Question: I'm using 'cout' and 'endl'to print some guides, the output (my intention) is like:
'''
From Spot 1
Spot 2
Spot 5
Spot 8
Spot 6
To Spot 3
'''
Here, the Spot 'No.' is random and generated from some iterations. Because of iterations, i can only print the result like:
'''
From Spot 1
Spot 2
Spot 5
Spot 8
Spot 6
Spot 3
'''
Is there any method to remove my last new line 'Spot 3'?
## EDIT:
I want to find the shortest path (using Floyd-Warshall Algorithm) between two vertices. Here's my code, and it describes the following gragh:

'''
#include <iostream>
using namespace std;
const int INF = 100000;
int n = 10, path[11][11], dist[11][11], map[11][11];
void init() {
int i, j;
for ( i = 1; i <= n; i++ )
for ( j = 1; j <= n; j++ )
map[i][j] = ( i == j ) ? 0:INF;
map[1][2] = 2, map[1][4] = 20, map[2][5] = 1;
map[3][2] = 3, map[4][3] = 8, map[4][6] = 6;
map[4][7] = 4, map[5][3] = 7, map[5][8] = 3;
map[6][3] = 1, map[7][8] = 1, map[8][6] = 2;
map[8][10] = 2, map[9][7] = 2, map[10][9] = 1;
}
void floyd() {
int i, j, k;
for ( i = 1; i <= n; i++ )
for ( j = 1; j <= n; j++ )
dist[i][j] = map[i][j], path[i][j] = 0;
for ( k = 1; k <= n; k++ )
for ( i = 1; i <= n; i++ )
for ( j = 1; j <= n; j++ )
if ( dist[i][k] + dist[k][j] < dist[i][j] )
dist[i][j] = dist[i][k] + dist[k][j], path[i][j] = k;
}
void output( int i, int j ) {
if ( i == j ) return;
if ( path[i][j] == 0 ) cout << "Spot" << j << endl;
else {
output( i, path[i][j] ); // iterations
output( path[i][j], j );
}
}
int main() {
int u, v;
init();
floyd();
u = 1, v = 3;
if ( dist[u][v] == INF ) cout << "No path" << endl;
else {
cout << "From Spot" << u << endl;
output( u, v );
cout << endl;
}
return 0;
}
'''
The problem now is to find the conditon of the last iteration so that i can 'cout' a different expression. But i think it is more easier to solve the problem by simply removing the last expression and rewriting, so i didnt attach my code.
## EDIT 2:
I've achieved my purpose with the help of Fabian Tamp though it seems a little stupid of me writing the code above. Here goes the modified code:
'''
#include <iostream>
#include <queue>
using namespace std;
const int INF = 100000;
int n = 10, path[11][11], dist[11][11], map[11][11];
void init() {
int i, j;
for ( i = 1; i <= n; i++ )
for ( j = 1; j <= n; j++ )
map[i][j] = ( i == j ) ? 0:INF;
map[1][2] = 2, map[1][4] = 20, map[2][5] = 1;
map[3][3] = 3, map[4][3] = 8, map[4][6] = 6;
map[4][7] = 4, map[5][3] = 7, map[5][8] = 3;
map[6][3] = 1, map[7][8] = 1, map[8][6] = 2;
map[8][10] = 2, map[9][7] = 2, map[10][9] = 1;
}
void floyd() {
int i, j, k;
for ( i = 1; i <= n; i++ )
for ( j = 1; j <= n; j++ )
dist[i][j] = map[i][j], path[i][j] = 0;
for ( k = 1; k <= n; k++ )
for ( i = 1; i <= n; i++ )
for ( j = 1; j <= n; j++ )
if ( dist[i][k] + dist[k][j] < dist[i][j] )
dist[i][j] = dist[i][k] + dist[k][j], path[i][j] = k;
}
void output( int i, int j, queue<int> &output_queue ) {
if ( i == j ) return;
if ( path[i][j] == 0 ) output_queue.push(j);
else {
output( i, path[i][j], output_queue); // iterations
output( path[i][j], j, output_queue);
}
}
void print_path(queue<int> output_queue) {
if (output_queue.empty()) return;
int item = output_queue.front();
while (!output_queue.empty()) {
item = output_queue.front();
output_queue.pop();
if (output_queue.empty()) {
cout << "To ";
}
cout << "Spot " << item << endl;
}
}
int main() {
int u, v;
init();
floyd();
u = 1, v = 3;
if ( dist[u][v] == INF ) cout << "No path" << endl;
else {
cout << "From Spot " << u << endl;
queue<int> output_queue;
output(u, v, output_queue);
print_path(output_queue);
}
return 0;
}
'''
The output is the guide at the very beginning. Thank you all!
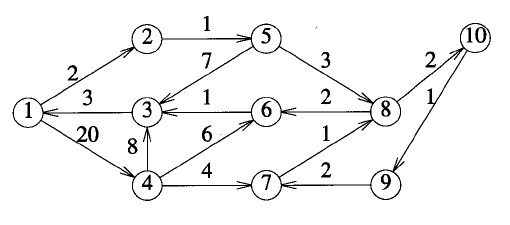
Answer: Change your output function thusly:
'''
void output( int i, int j, Queue<int> &output_queue ) {
if ( i == j ) return;
if ( path[i][j] == 0 ) output_queue.push(j);
else {
output( i, path[i][j], output_queue); // iterations
output( path[i][j], j, output_queue);
}
}
'''
Then change your 'main()':
'''
//....
else {
Queue<int> output_queue;
output_queue.push(u);
output(u, v, output_queue);
print_path(output_queue);
}
//...
'''
Then add 'print_path':
'''
void print_path(Queue<int> output_queue) {
if (output_queue.empty()) return;
auto item = output_queue.front();
cout << "From Spot " << item << endl;
while (!output_queue.empty()) {
item = output_queue.front();
output_queue.pop();
if (output_queue.empty()) {
cout << "To ";"
}
cout << "Spot " << item << endl;
}
}
'''
A couple of things here:
- - <URL>'